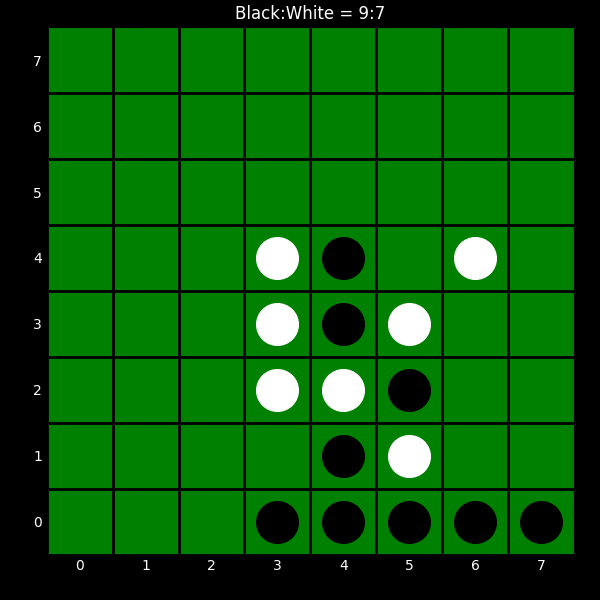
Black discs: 9
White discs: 7